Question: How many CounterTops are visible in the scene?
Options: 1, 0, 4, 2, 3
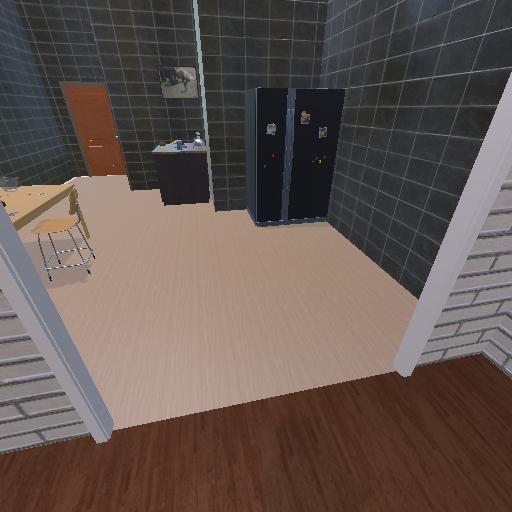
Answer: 1